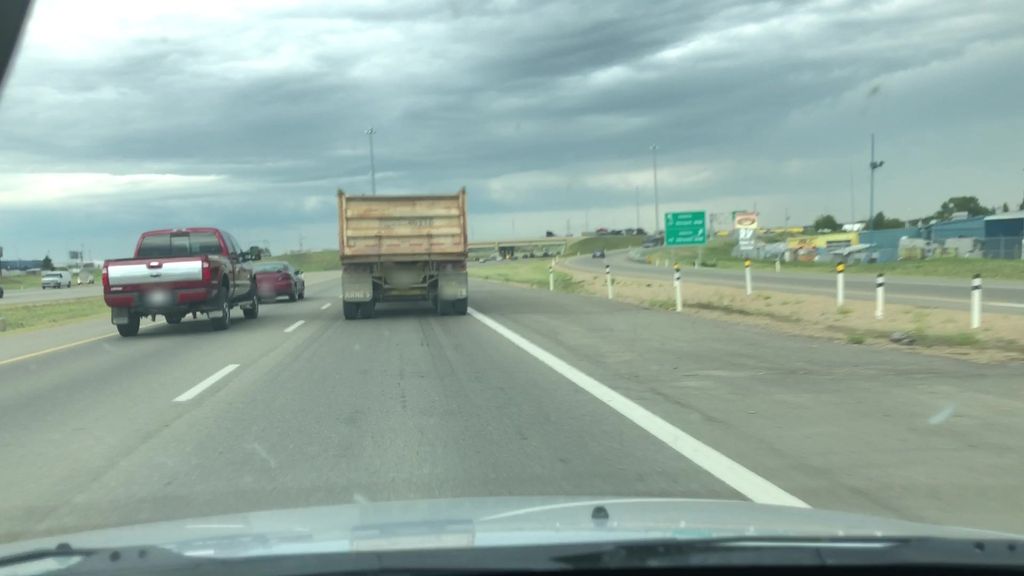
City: edmonton